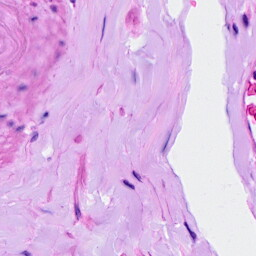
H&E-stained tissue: Ovarian